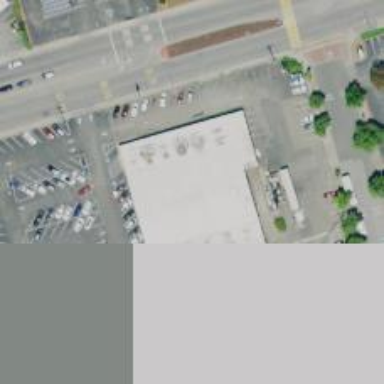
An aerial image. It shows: Supermarket.